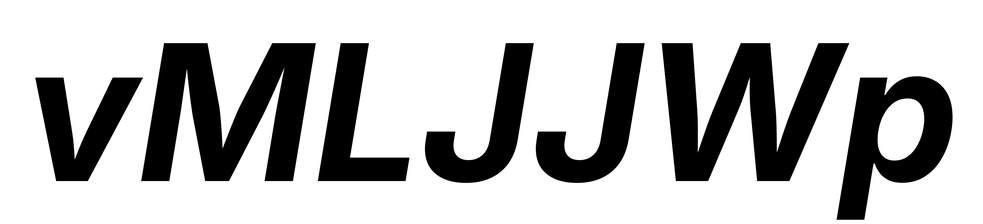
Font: Inter-Italic_Bold_Italic